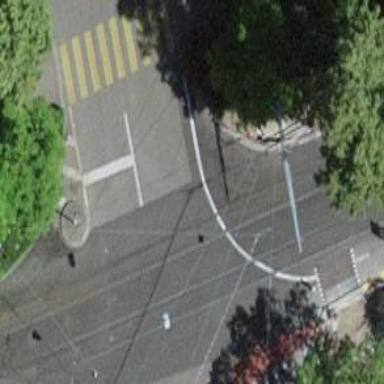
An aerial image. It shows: Tram level crossing on the railway.